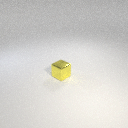
small yellow metal cube